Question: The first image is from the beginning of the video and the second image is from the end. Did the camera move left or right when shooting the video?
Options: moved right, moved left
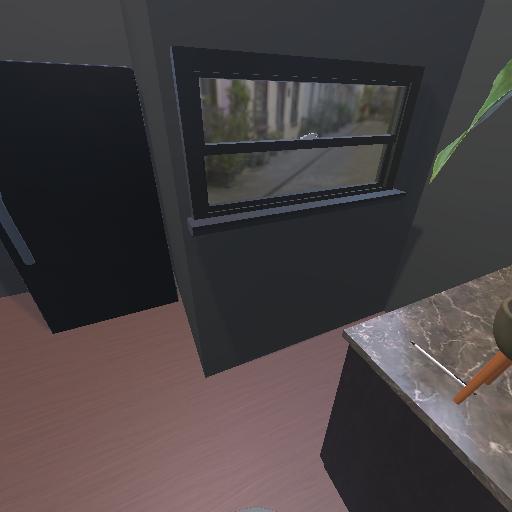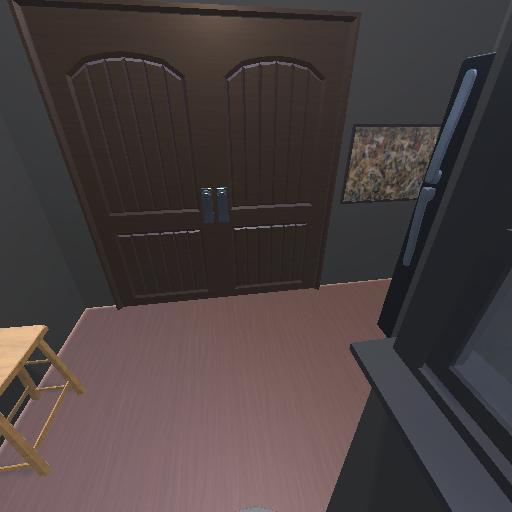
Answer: moved right